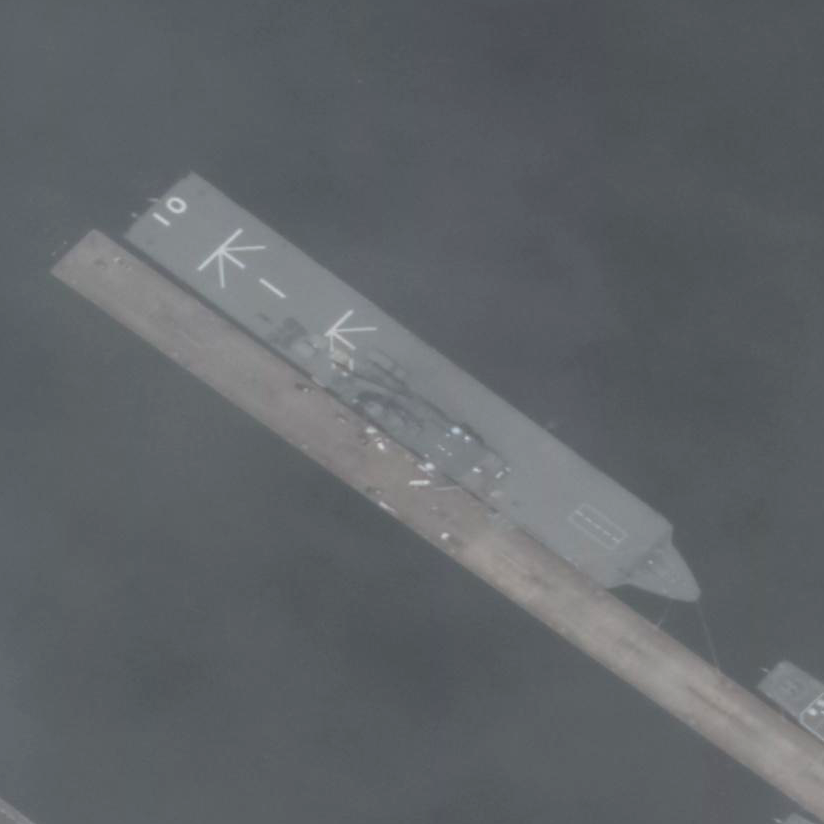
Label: assault